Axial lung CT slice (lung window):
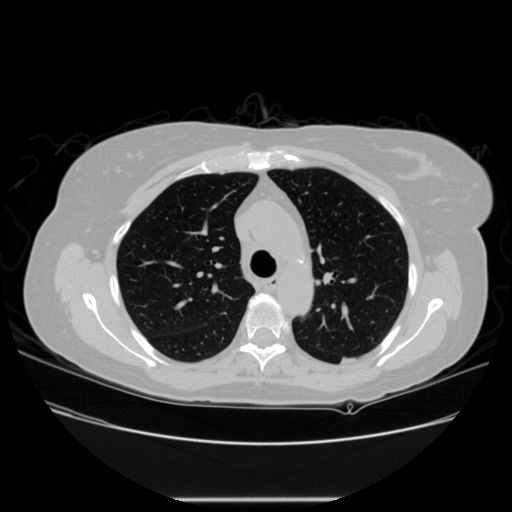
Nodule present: yes
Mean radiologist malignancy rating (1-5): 4.75